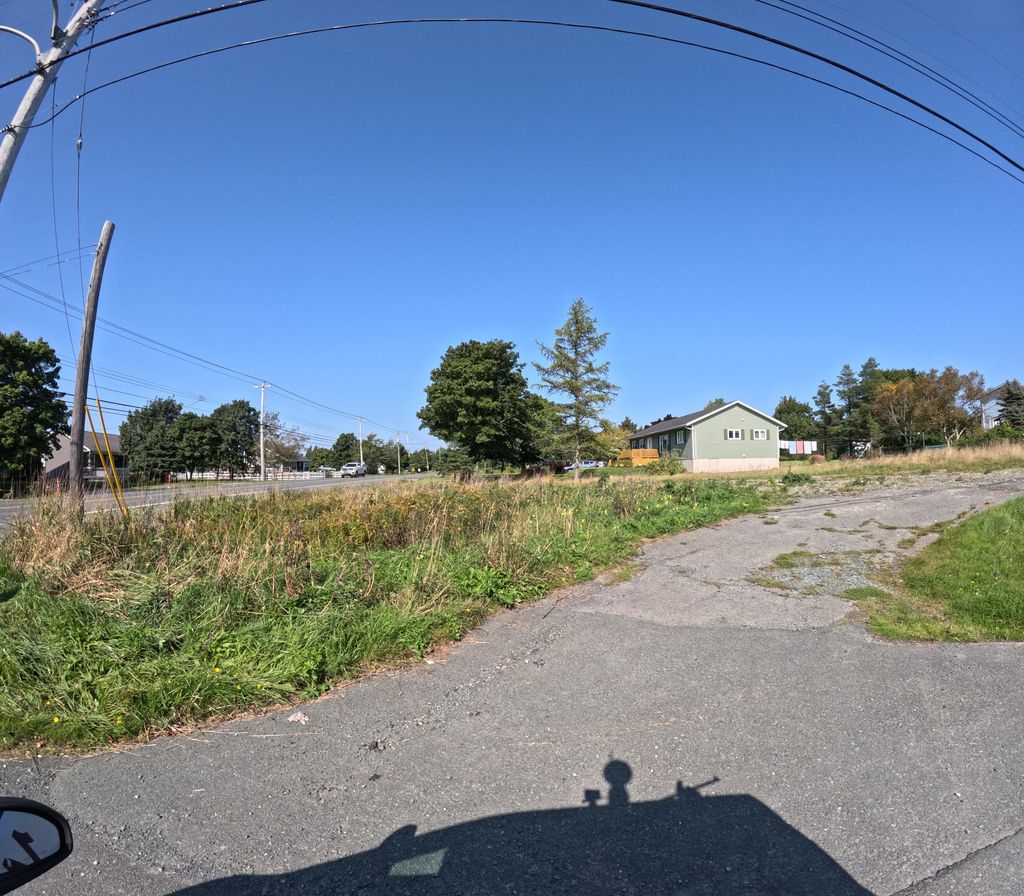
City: st_johns